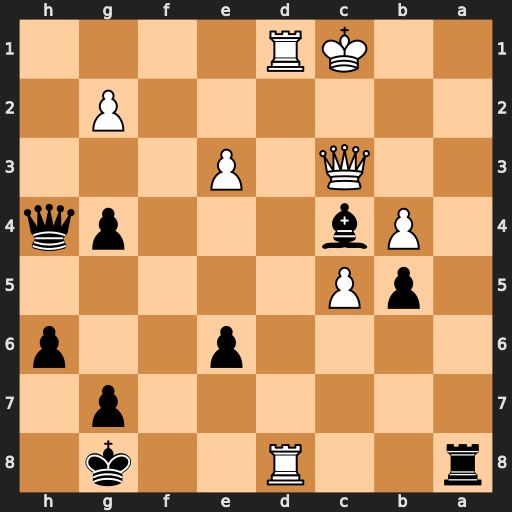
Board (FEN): r2R2k1/6p1/4p2p/1pP5/1Pb3pq/2Q1P3/6P1/2KR4
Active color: b
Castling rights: -
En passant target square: -
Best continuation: Rxd8 Rxd8+ Qxd8